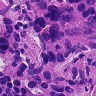
Metastatic tissue present: yes